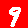
Digit: 9